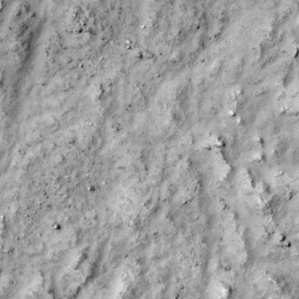
Label: non_frost